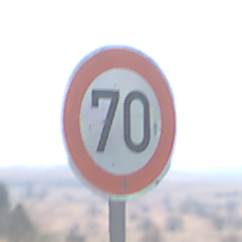
Verkehrszeichen: Geschwindigkeit70
Umgebung: Outdoor, Nature
Tageszeit: Midday
Wetter: Clear
Licht: Natural
Jahreszeit: NotSpecified
Kontrast: HighContrast